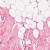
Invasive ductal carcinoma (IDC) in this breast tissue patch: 0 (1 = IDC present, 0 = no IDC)